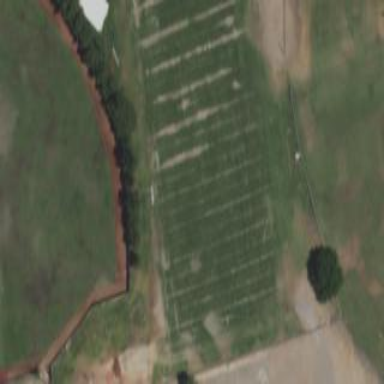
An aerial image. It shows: American football pitch.